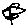
Label: flower